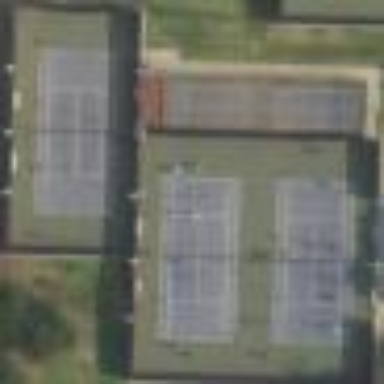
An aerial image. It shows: Tennis court on pitch designated for leisure land.